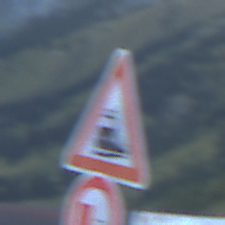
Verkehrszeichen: Bahnuebergang
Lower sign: UeberholverbotKraftfahrzeuge
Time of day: SunriseSunset
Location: Outdoor (RoadRail)
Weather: Clear
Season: NotSpecified
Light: Natural